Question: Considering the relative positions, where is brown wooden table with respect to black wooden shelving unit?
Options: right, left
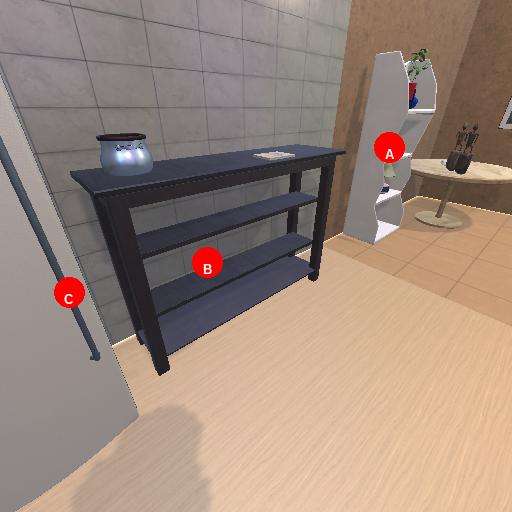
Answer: right